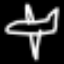
Label: airplane